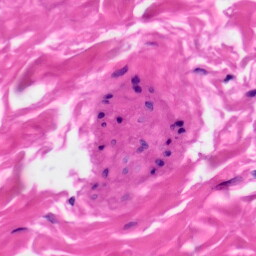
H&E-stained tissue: Skin